Question: Is it possible to change the label for 'ggpubr::stat_regline_equation'? I'd like to change the label to 'y = -51 + 32cyl' with a line break and the standard errors in parenthesis if possible.
'''
library(ggplot2)
library(ggpubr)
ggplot(mtcars, aes(cyl, hp)) +
geom_smooth(method = "lm") +
stat_regline_equation()
#> 'geom_smooth()' using formula 'y ~ x'
'''

<URL>
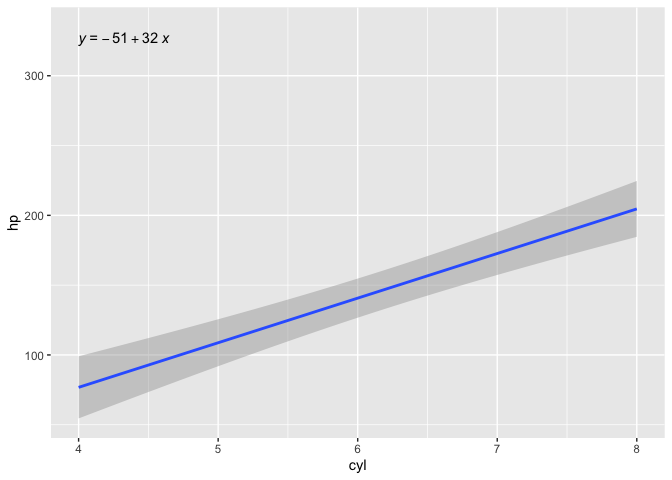
Answer: '''
library(ggplot2)
library(broom)
library(stringr)
library(dplyr, quietly = T)
#>
#> Attaching package: 'dplyr'
#> The following objects are masked from 'package:stats':
#>
#> filter, lag
#> The following objects are masked from 'package:base':
#>
#> intersect, setdiff, setequal, union
add_parenthesis <- function(vector){
out <- as.vector(paste0("(", vector, ")"))
out
}
coef_label <- function(df){
coef <-
broom::tidy(lm(hp ~ cyl, data = df))[,2] %>%
mutate(estimate = round(estimate, 2)) %>%
pull()
paste0("y = ", str_c(coef, collapse = " + "), "cyl")
}
se_label <- function(df){
broom::tidy(lm(hp ~ cyl, data = df))[,3] %>%
mutate(std.error = round(std.error, 2)) %>%
pull() %>%
add_parenthesis() %>%
str_c(., collapse = " ")
}
eqn_label = coef_label(mtcars)
se = se_label(mtcars)
ggplot(mtcars, aes(cyl, hp)) +
geom_smooth(method = "lm") +
annotate(x = 5, y = 200, label = eqn_label, geom = "text") +
annotate(x = 5, y = 190, label = se, geom = "text")
#> 'geom_smooth()' using formula 'y ~ x'
'''

<URL>